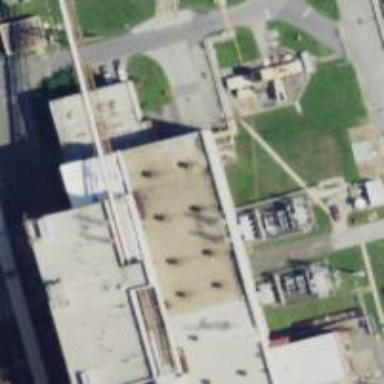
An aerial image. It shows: Generator powered by steam turbine.